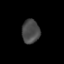
Tissue: lung
Cell type: Epithelial cells
Senescence score: 0.178
Nuclear area (px): 414
Mean DAPI intensity: 73.063